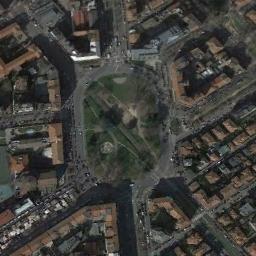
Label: roundabout